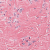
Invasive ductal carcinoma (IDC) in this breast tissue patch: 1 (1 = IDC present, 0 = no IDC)